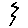
Label: zigzag